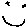
Label: smiley face